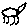
Label: cat